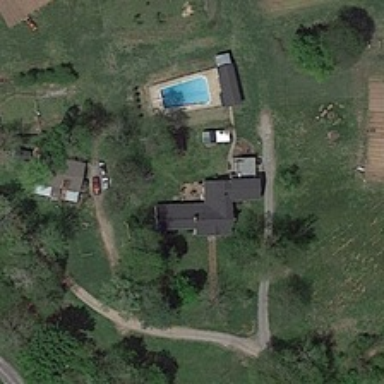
This is a lawn, many trees, several buildings, roads, land and a outdoorswimming pool .